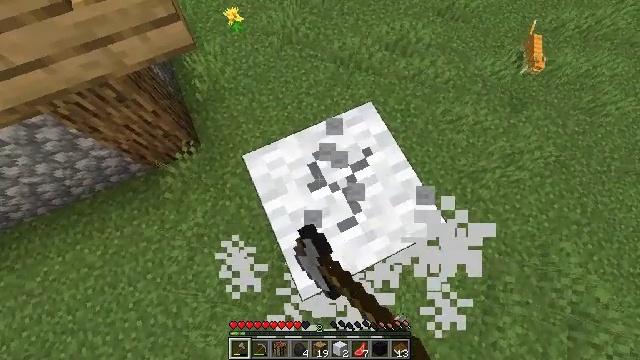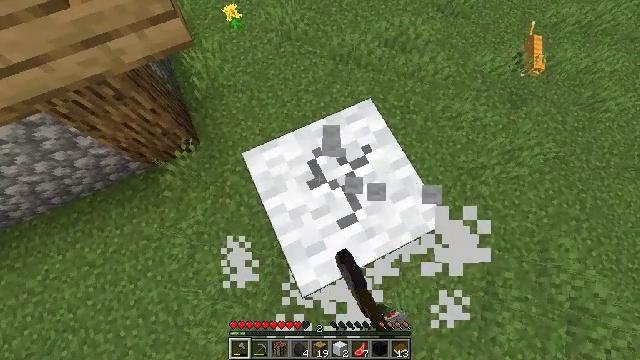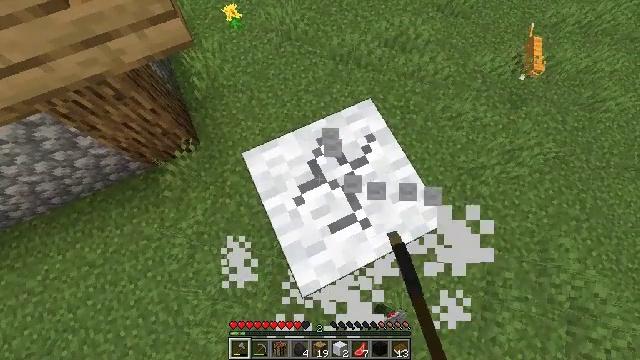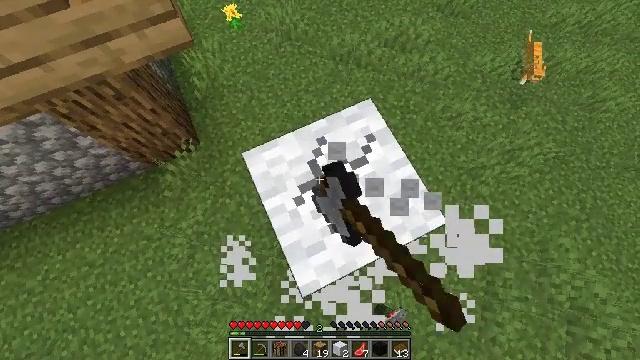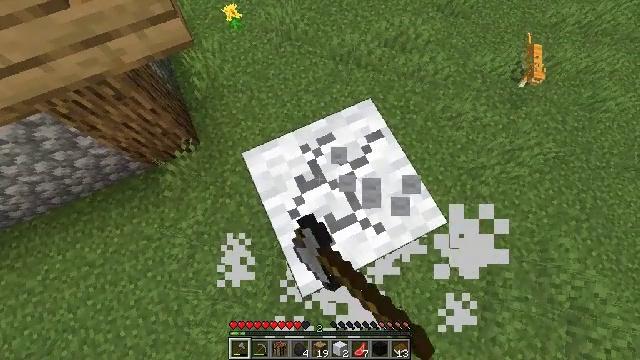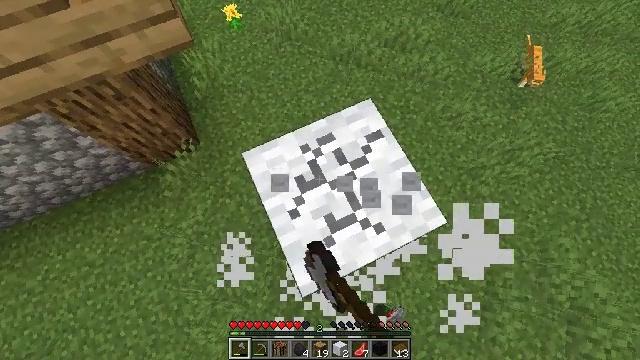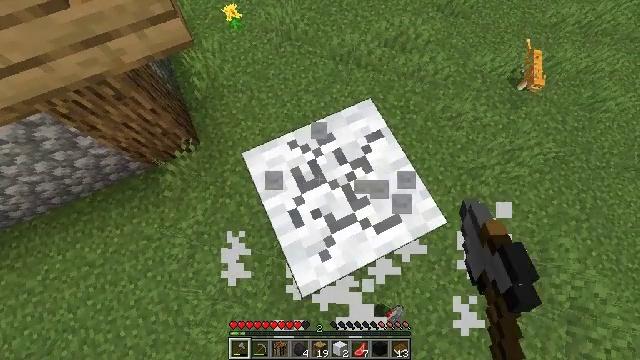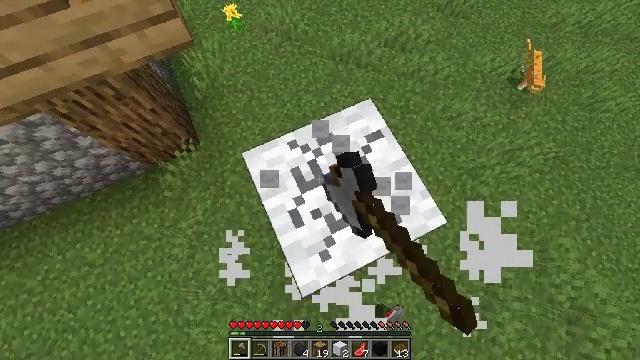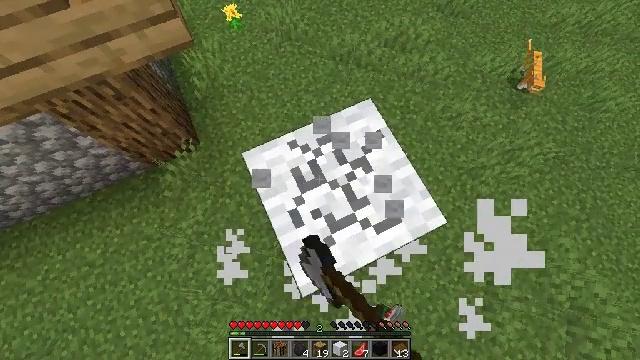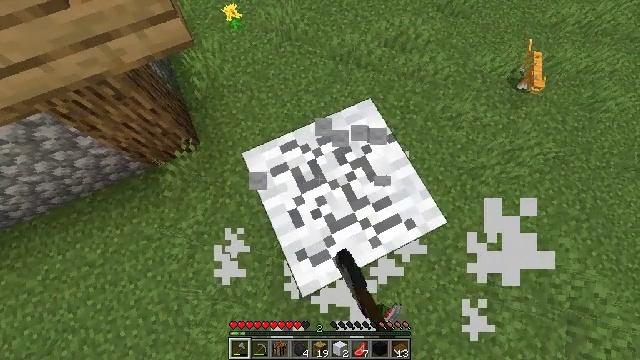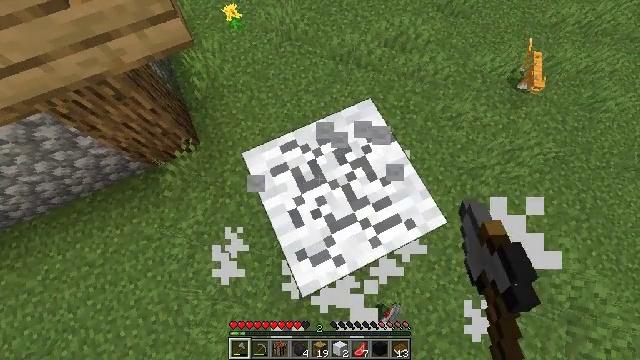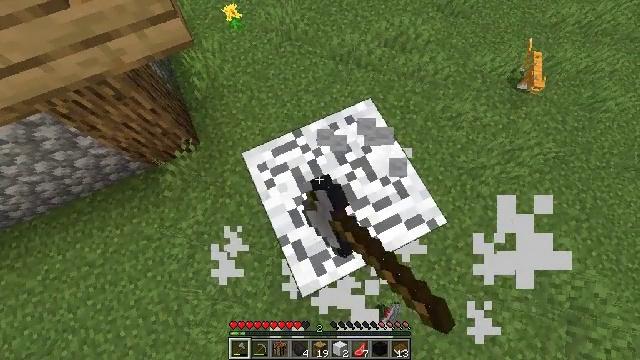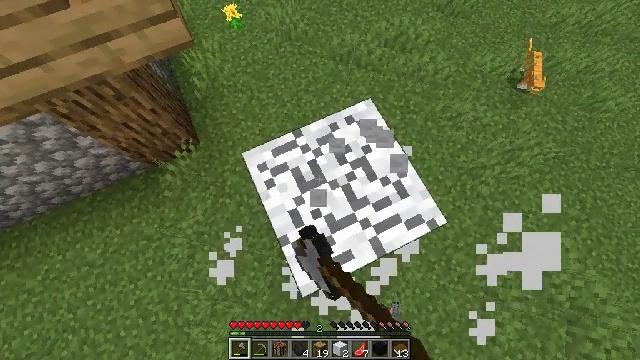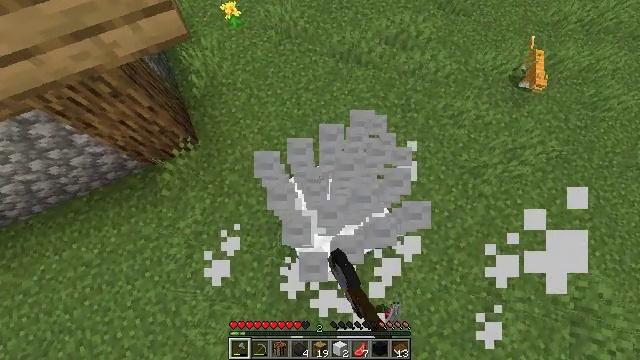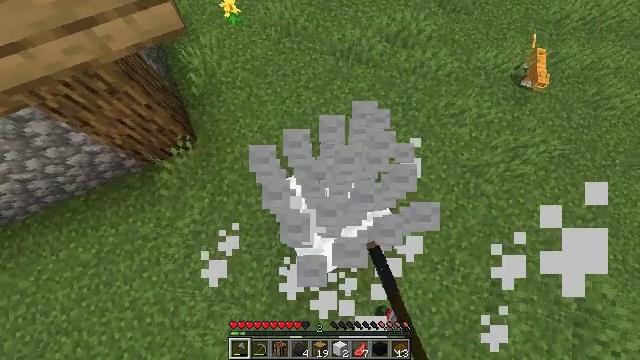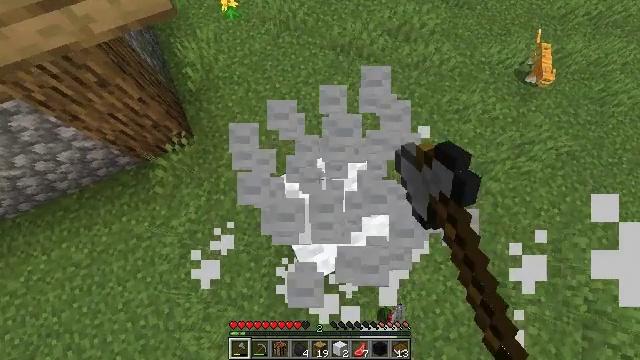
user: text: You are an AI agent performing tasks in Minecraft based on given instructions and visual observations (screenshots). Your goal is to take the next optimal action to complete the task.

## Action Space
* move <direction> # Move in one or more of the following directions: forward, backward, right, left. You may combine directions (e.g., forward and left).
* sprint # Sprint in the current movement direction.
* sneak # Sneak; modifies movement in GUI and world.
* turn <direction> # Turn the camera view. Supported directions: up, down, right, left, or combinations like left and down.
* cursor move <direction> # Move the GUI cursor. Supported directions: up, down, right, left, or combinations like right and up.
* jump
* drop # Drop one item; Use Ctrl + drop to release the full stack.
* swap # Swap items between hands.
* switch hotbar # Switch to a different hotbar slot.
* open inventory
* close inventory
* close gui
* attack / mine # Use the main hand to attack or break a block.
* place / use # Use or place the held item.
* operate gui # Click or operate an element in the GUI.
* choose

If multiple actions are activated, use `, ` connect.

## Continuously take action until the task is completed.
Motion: motion action
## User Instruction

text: Break the white wool for crafting.
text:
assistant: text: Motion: attack / mine
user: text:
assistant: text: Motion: attack / mine
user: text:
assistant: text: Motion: attack / mine
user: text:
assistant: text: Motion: attack / mine
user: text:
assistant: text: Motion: attack / mine
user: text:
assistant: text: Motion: attack / mine
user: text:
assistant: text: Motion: attack / mine
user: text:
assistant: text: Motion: attack / mine
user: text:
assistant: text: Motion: attack / mine
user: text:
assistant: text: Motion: attack / mine
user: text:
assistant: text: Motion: attack / mine
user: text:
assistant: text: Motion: attack / mine
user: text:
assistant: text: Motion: attack / mine
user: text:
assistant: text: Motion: attack / mine
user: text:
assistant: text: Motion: attack / mine
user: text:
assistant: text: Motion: attack / mine
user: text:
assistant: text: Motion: attack / mine
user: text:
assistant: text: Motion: attack / mine
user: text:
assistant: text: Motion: attack / mine
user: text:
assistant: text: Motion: attack / mine
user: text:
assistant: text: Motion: attack / mine
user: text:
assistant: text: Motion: attack / mine
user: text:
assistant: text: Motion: attack / mine
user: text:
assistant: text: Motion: attack / mine
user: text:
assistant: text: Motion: attack / mine
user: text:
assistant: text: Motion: attack / mine
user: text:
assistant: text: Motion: attack / mine
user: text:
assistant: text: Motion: attack / mine
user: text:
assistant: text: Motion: attack / mine
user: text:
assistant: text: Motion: attack / mine